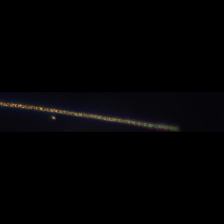
Taxon: Leptocylindrus
Group: Diatoms